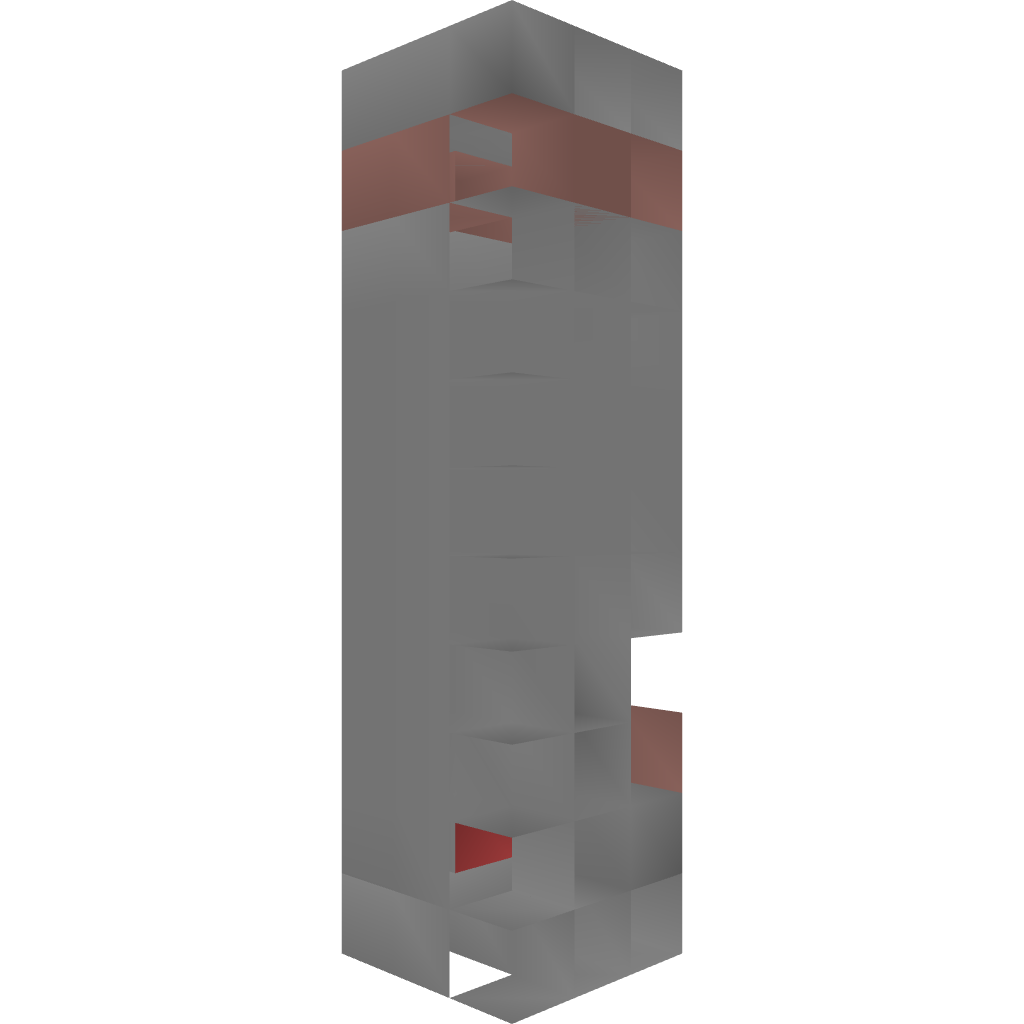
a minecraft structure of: House Chimney bad low quality